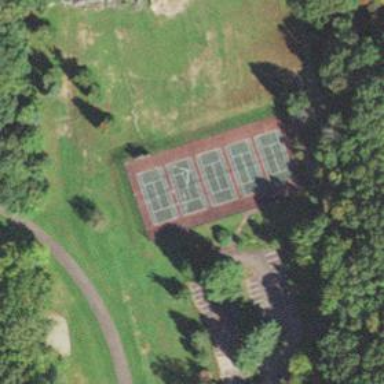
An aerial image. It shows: Asphalt tennis court on pitch.